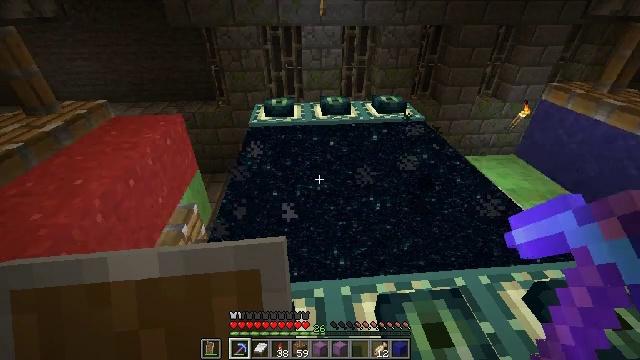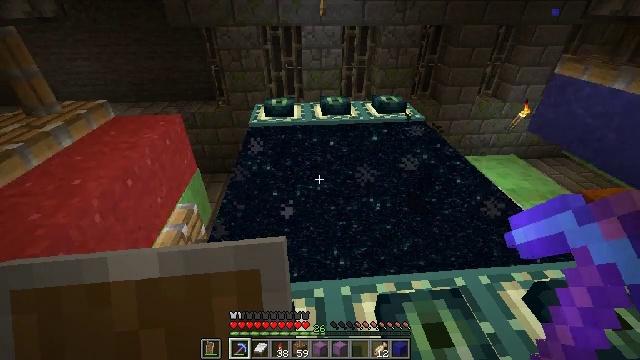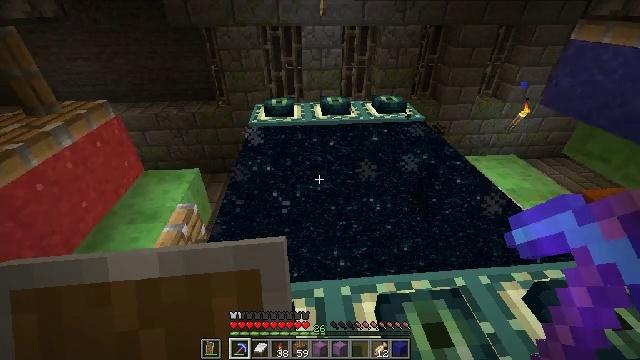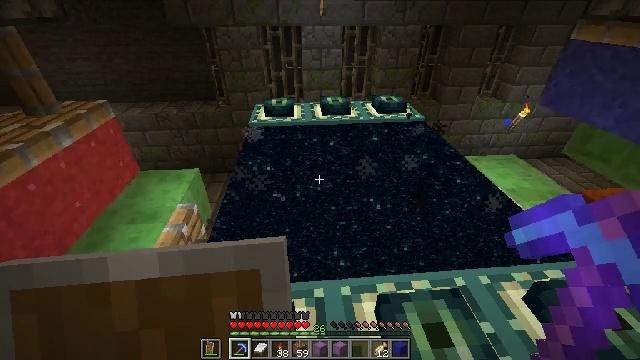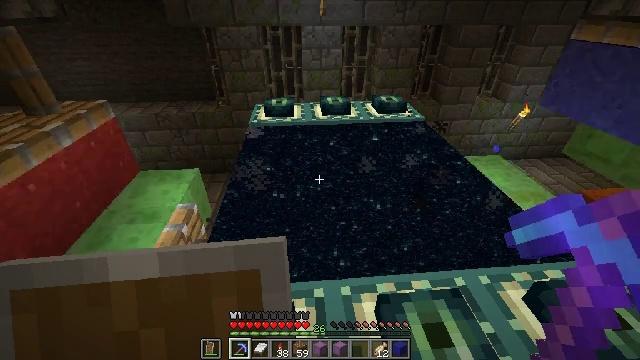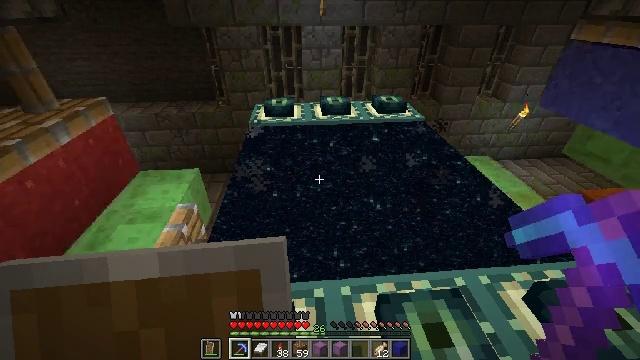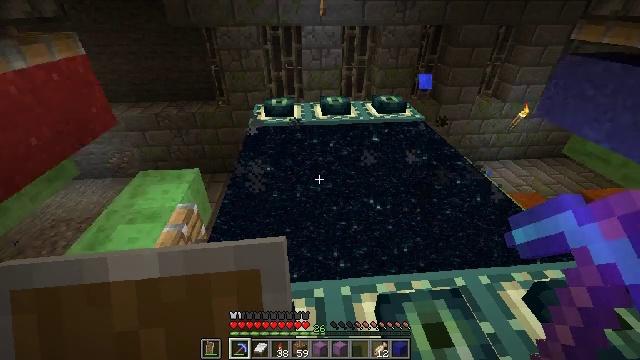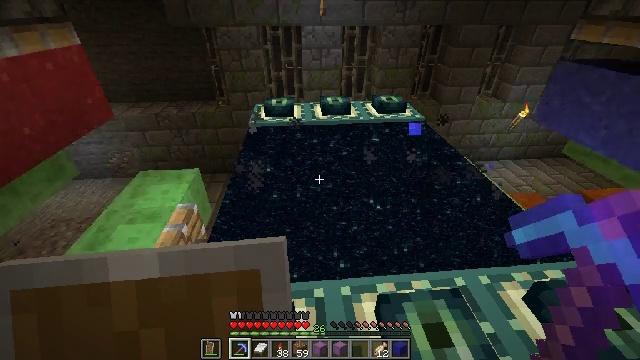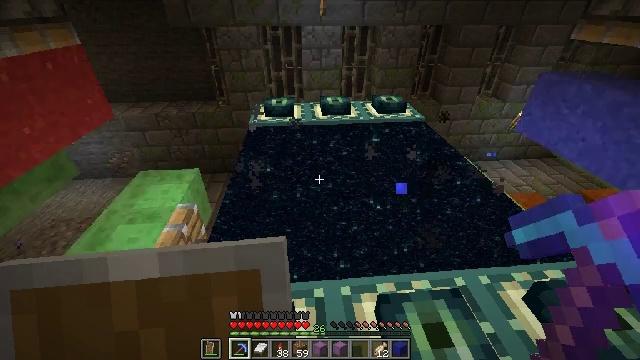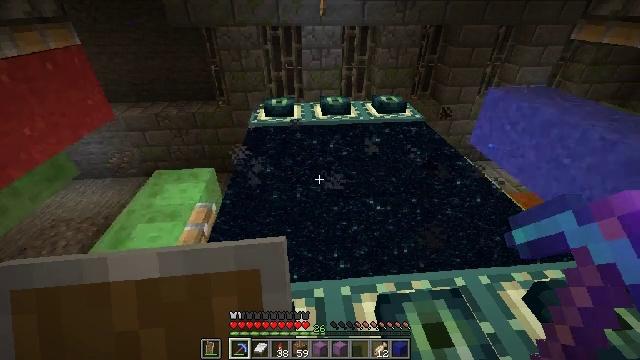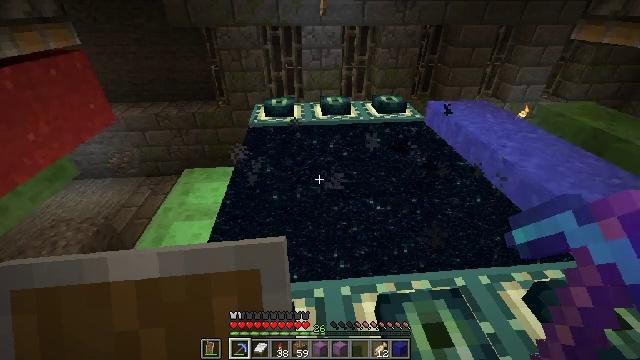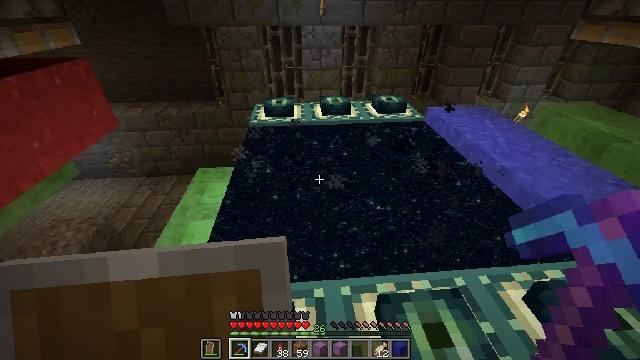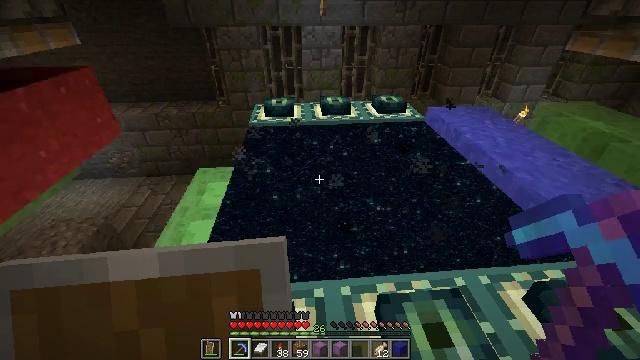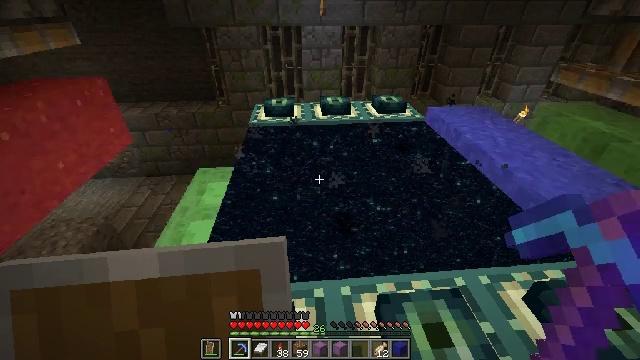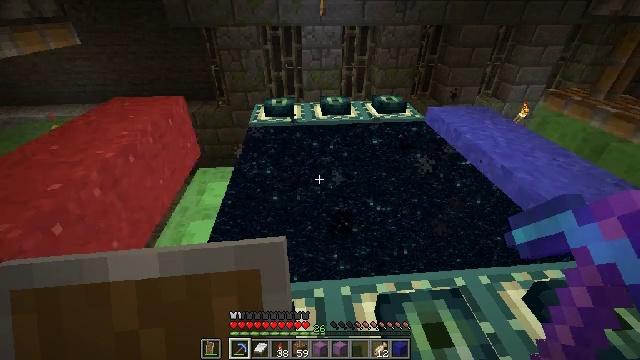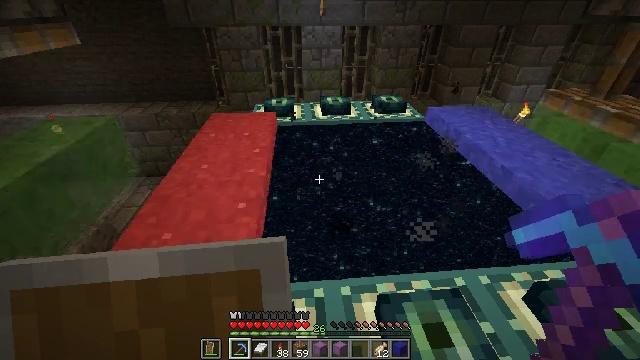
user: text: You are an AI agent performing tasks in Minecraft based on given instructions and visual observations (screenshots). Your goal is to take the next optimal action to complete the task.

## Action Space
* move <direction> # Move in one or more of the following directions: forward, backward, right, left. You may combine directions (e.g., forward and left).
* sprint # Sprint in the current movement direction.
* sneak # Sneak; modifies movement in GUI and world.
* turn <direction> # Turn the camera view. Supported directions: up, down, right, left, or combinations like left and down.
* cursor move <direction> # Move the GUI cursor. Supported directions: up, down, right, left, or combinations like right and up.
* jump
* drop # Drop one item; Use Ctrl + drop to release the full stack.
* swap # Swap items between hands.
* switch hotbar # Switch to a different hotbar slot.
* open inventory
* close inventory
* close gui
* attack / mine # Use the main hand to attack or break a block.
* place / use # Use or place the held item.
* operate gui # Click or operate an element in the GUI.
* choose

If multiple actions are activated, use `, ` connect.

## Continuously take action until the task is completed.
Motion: motion action
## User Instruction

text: Dig up the blue concrete powder.
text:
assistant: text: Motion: no_op
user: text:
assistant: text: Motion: no_op
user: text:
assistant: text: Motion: no_op
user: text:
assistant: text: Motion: no_op
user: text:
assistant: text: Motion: no_op
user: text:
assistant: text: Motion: no_op
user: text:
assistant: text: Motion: no_op
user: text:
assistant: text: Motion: no_op
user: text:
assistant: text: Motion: no_op
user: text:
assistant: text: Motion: no_op
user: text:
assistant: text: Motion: no_op
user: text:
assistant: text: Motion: no_op
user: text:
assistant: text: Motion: no_op
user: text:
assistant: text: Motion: no_op
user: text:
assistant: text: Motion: no_op
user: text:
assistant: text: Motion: no_op
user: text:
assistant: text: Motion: no_op
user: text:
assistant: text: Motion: no_op
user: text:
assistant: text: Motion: no_op
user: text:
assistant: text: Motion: no_op
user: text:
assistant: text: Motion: no_op
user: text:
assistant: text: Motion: no_op
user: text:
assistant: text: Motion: no_op
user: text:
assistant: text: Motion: no_op
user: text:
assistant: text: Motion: no_op
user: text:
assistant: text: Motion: no_op
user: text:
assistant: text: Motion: no_op
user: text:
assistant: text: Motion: no_op
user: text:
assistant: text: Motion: no_op
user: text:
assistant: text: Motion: no_op